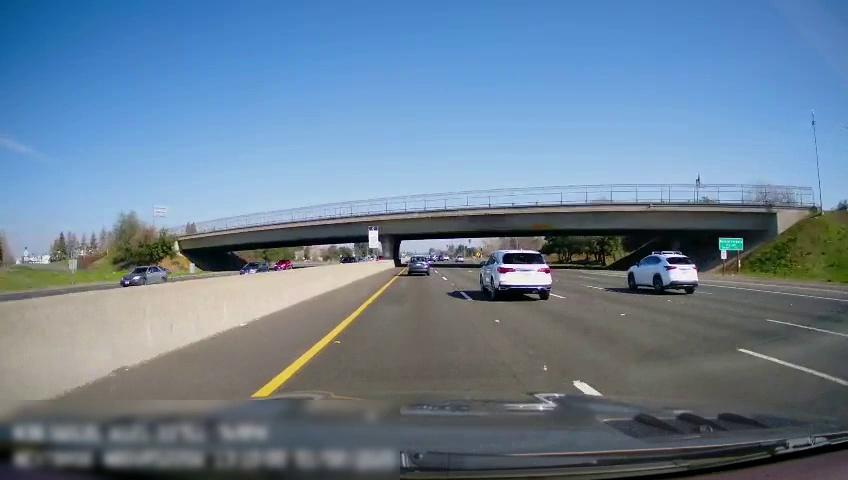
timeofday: Day
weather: Sunny
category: Drivable Space
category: Drivable Space
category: Vehicles | Car
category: Vehicles | Van
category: Vehicles | Car
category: Vehicles | Car
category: Vehicles | Car
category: Vehicles | SUV
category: Vehicles | Car
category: Lanes | Alternate Lane
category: Lanes | Current Lane
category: Lanes | Current Lane
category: Lanes | Alternate Lane
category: Lanes | Alternate Lane
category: Lanes | Alternate Lane
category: Lanes | Alternate Lane
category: Traffic | Signs
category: Traffic | Signs